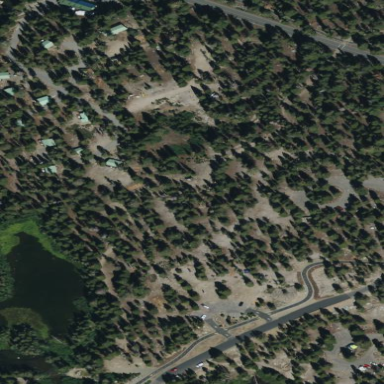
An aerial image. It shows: Campsite designated for tourism.